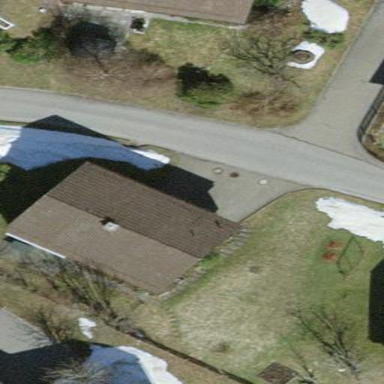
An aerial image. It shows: Simple house.